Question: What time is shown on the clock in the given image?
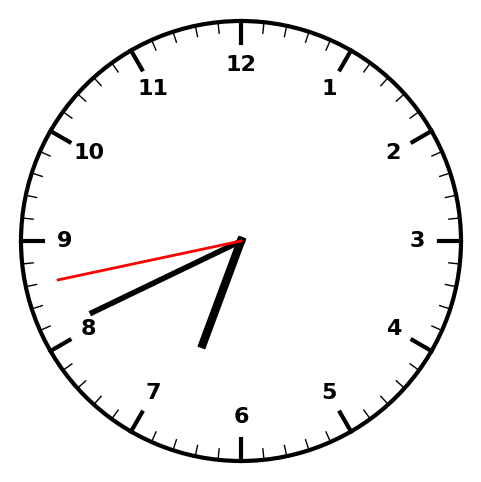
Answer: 06:40:43